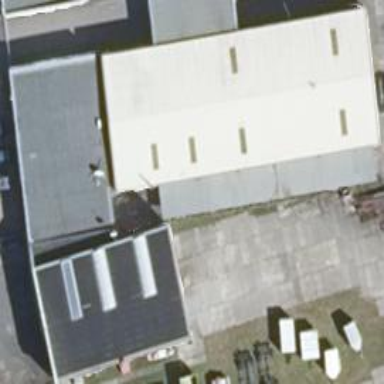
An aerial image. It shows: Building housing car shop.